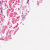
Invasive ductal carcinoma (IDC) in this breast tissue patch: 0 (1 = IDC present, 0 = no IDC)